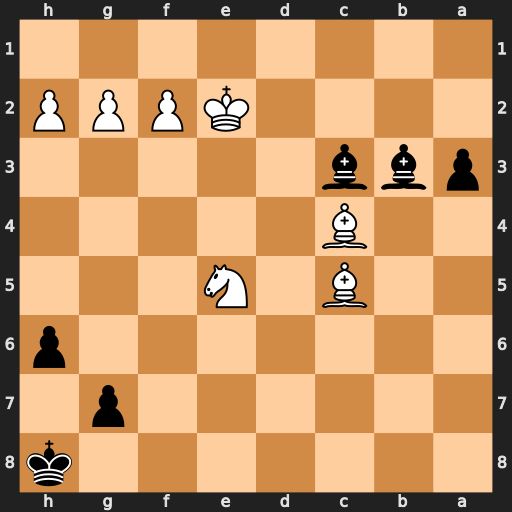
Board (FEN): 7k/6p1/7p/2B1N3/2B5/pbb5/4KPPP/8
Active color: b
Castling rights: -
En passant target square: -
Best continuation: Bxc4+ Nxc4 a2